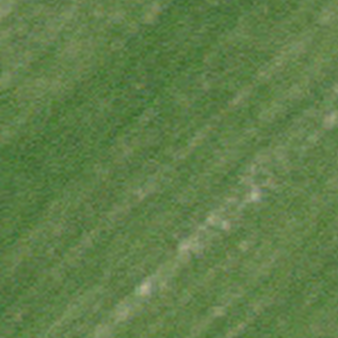
Label: other